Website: home-depot
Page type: customer-info-address
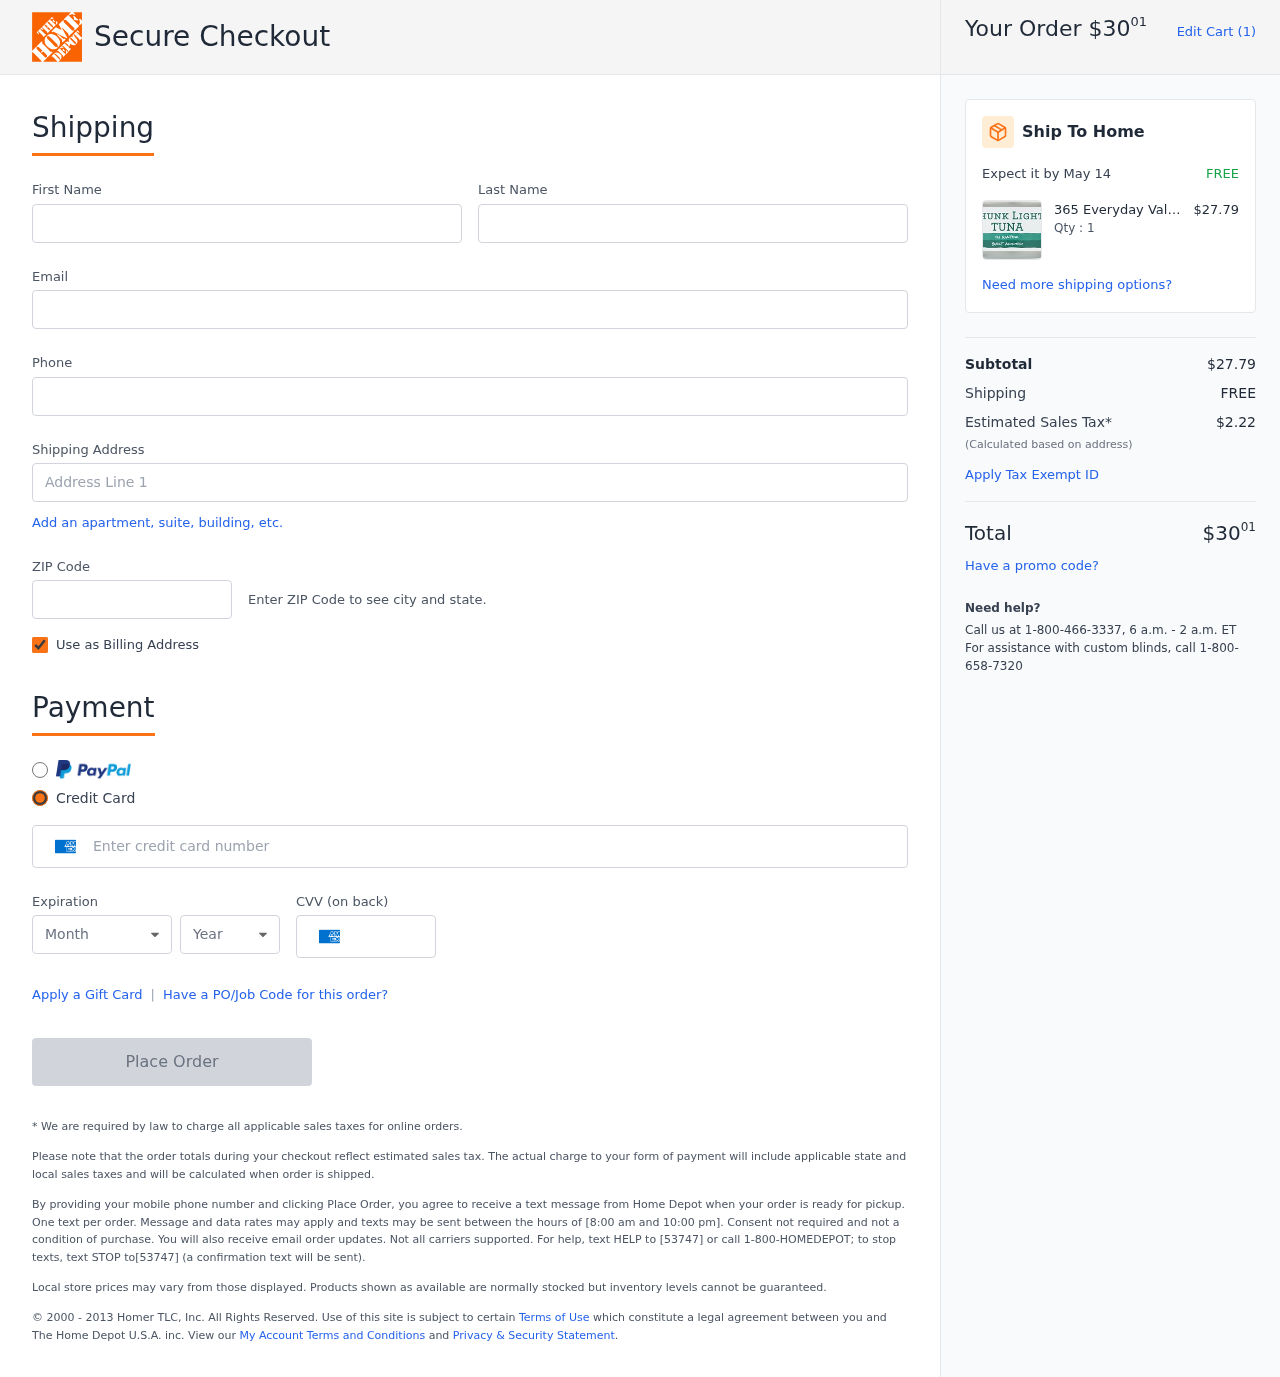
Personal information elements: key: PII_CARD_CVV
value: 7870
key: PII_CARD_EXPIRY_MONTH
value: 10
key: PII_CARD_EXPIRY_YEAR
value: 29
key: PII_CARD_NUMBER
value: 3739 9248 3021 082
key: PII_EMAIL
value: rsnyder@yahoo.com
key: PII_FIRSTNAME
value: Robert
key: PII_LASTNAME
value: Snyder
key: PII_PHONE
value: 4764294636
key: PII_POSTCODE
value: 67928
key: PII_STREET
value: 0335 Chambers Plains
Product elements: key: PRODUCT1_BRAND
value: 365 Everyday Value
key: PRODUCT1_NAME
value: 365 Everyday Value, Chunk Light Tuna in Water, Salt Added, 5 oz
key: PRODUCT1_PRICE
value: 27.79
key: PRODUCT1_QUANTITY
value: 1
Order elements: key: ORDER_TOTAL
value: $3001
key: ORDER_NUM_ITEMS
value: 1
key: ORDER_DELIVERY_DATE
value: May 14
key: ORDER_SUBTOTAL
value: $27.79
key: ORDER_SHIPPING_COST
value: FREE
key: ORDER_TAX
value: $2.22